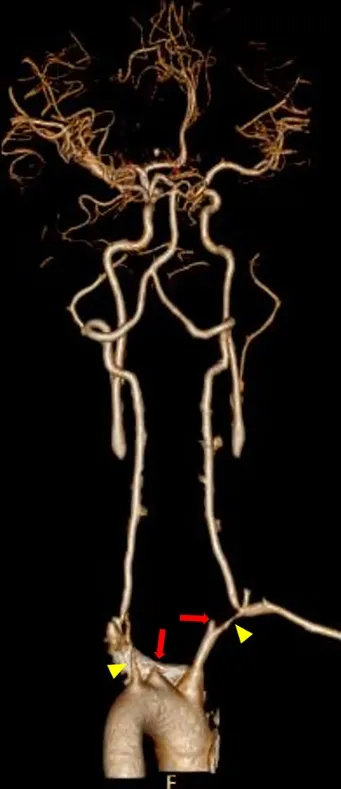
3D-reconstructed CT angiography (CTA) before balloon angioplasty shows complete occlusion of bilateral common carotid arteries (red arrows) and severe stenosis of bilateral proximal subclavian arteries (yellow arrowheads). Associated thrombi completely occluding bilateral common carotid arteries were also noted.
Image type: radiology (ct)